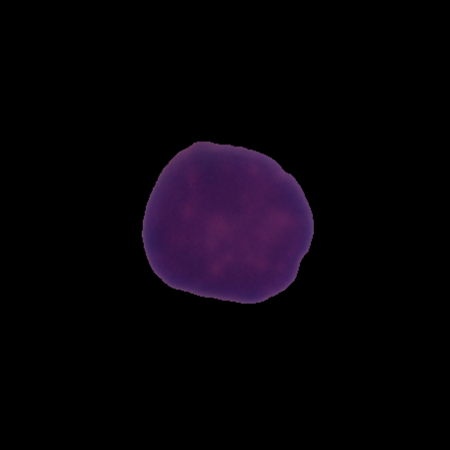
Label: healthy